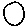
Label: circle